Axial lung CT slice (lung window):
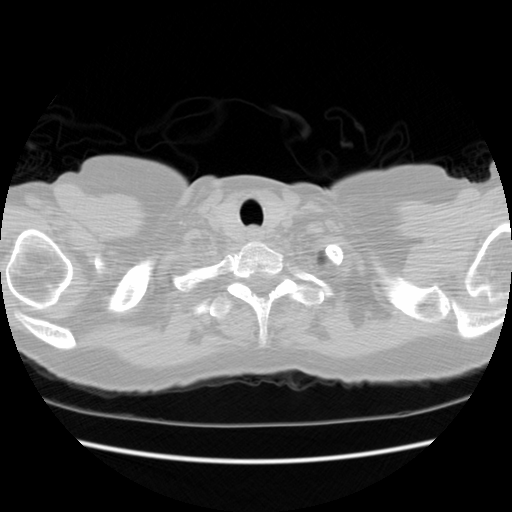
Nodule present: no